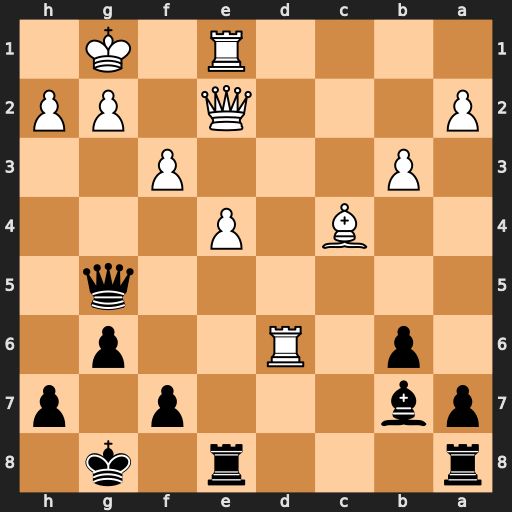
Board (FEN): r3r1k1/pb3p1p/1p1R2p1/6q1/2B1P3/1P3P2/P3Q1PP/4R1K1
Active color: b
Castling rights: -
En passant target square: -
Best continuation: Qc5+ Qe3 Qxd6